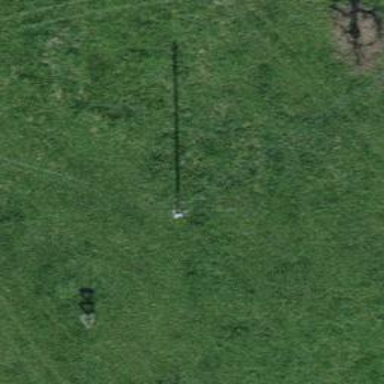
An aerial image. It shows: Minor power line.